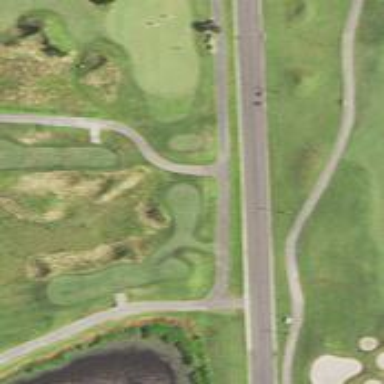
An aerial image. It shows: Service road designated as golf cart path.